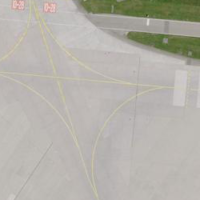
EUNIS habitat code: 57
Species observed at this site:
Chroicocephalus ridibundus